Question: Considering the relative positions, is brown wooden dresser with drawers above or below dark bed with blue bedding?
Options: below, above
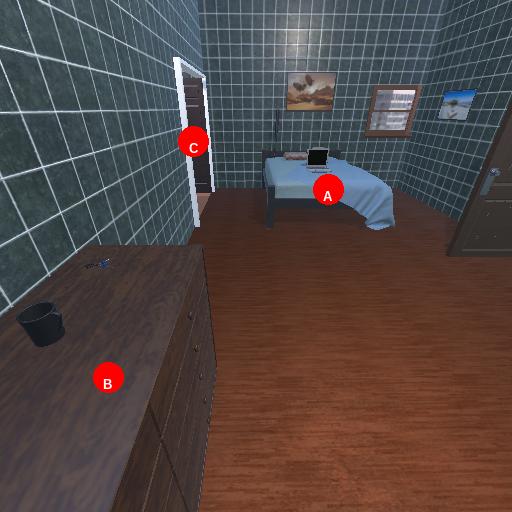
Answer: below